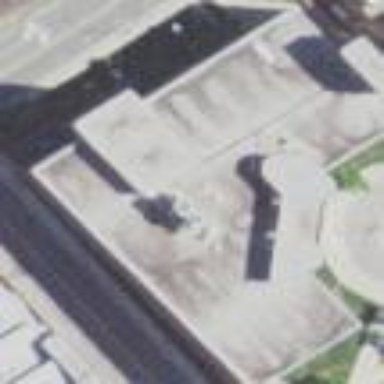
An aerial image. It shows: Building.